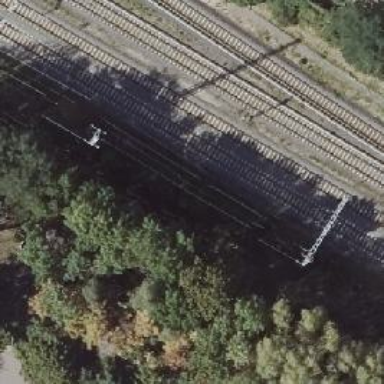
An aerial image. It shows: Railway signal.